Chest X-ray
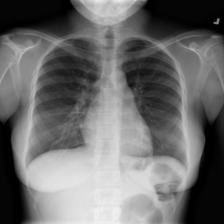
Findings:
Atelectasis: negative
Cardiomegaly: negative
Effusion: negative
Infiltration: negative
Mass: negative
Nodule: negative
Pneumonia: negative
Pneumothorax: negative
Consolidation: negative
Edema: negative
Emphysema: negative
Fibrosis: negative
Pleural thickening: negative
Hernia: negative